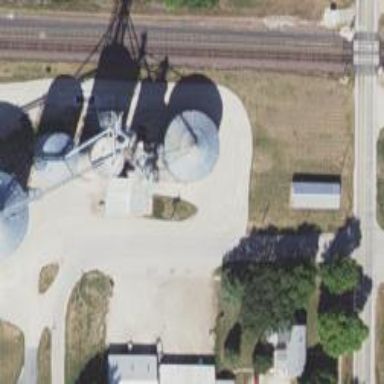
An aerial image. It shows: Silo.